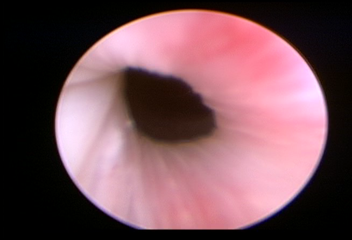
Modality: WLC
Class: Normal mucosa
Bladder cancer association: No